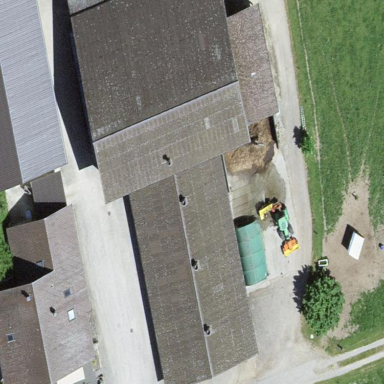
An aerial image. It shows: Farmyard area.